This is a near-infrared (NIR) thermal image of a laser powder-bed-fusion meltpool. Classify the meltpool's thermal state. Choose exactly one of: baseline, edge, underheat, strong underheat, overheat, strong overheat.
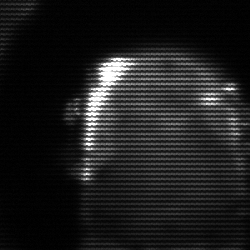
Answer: baseline